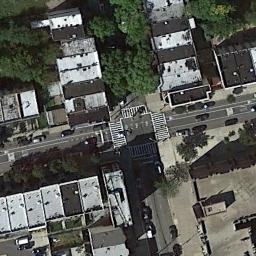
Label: intersection